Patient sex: F
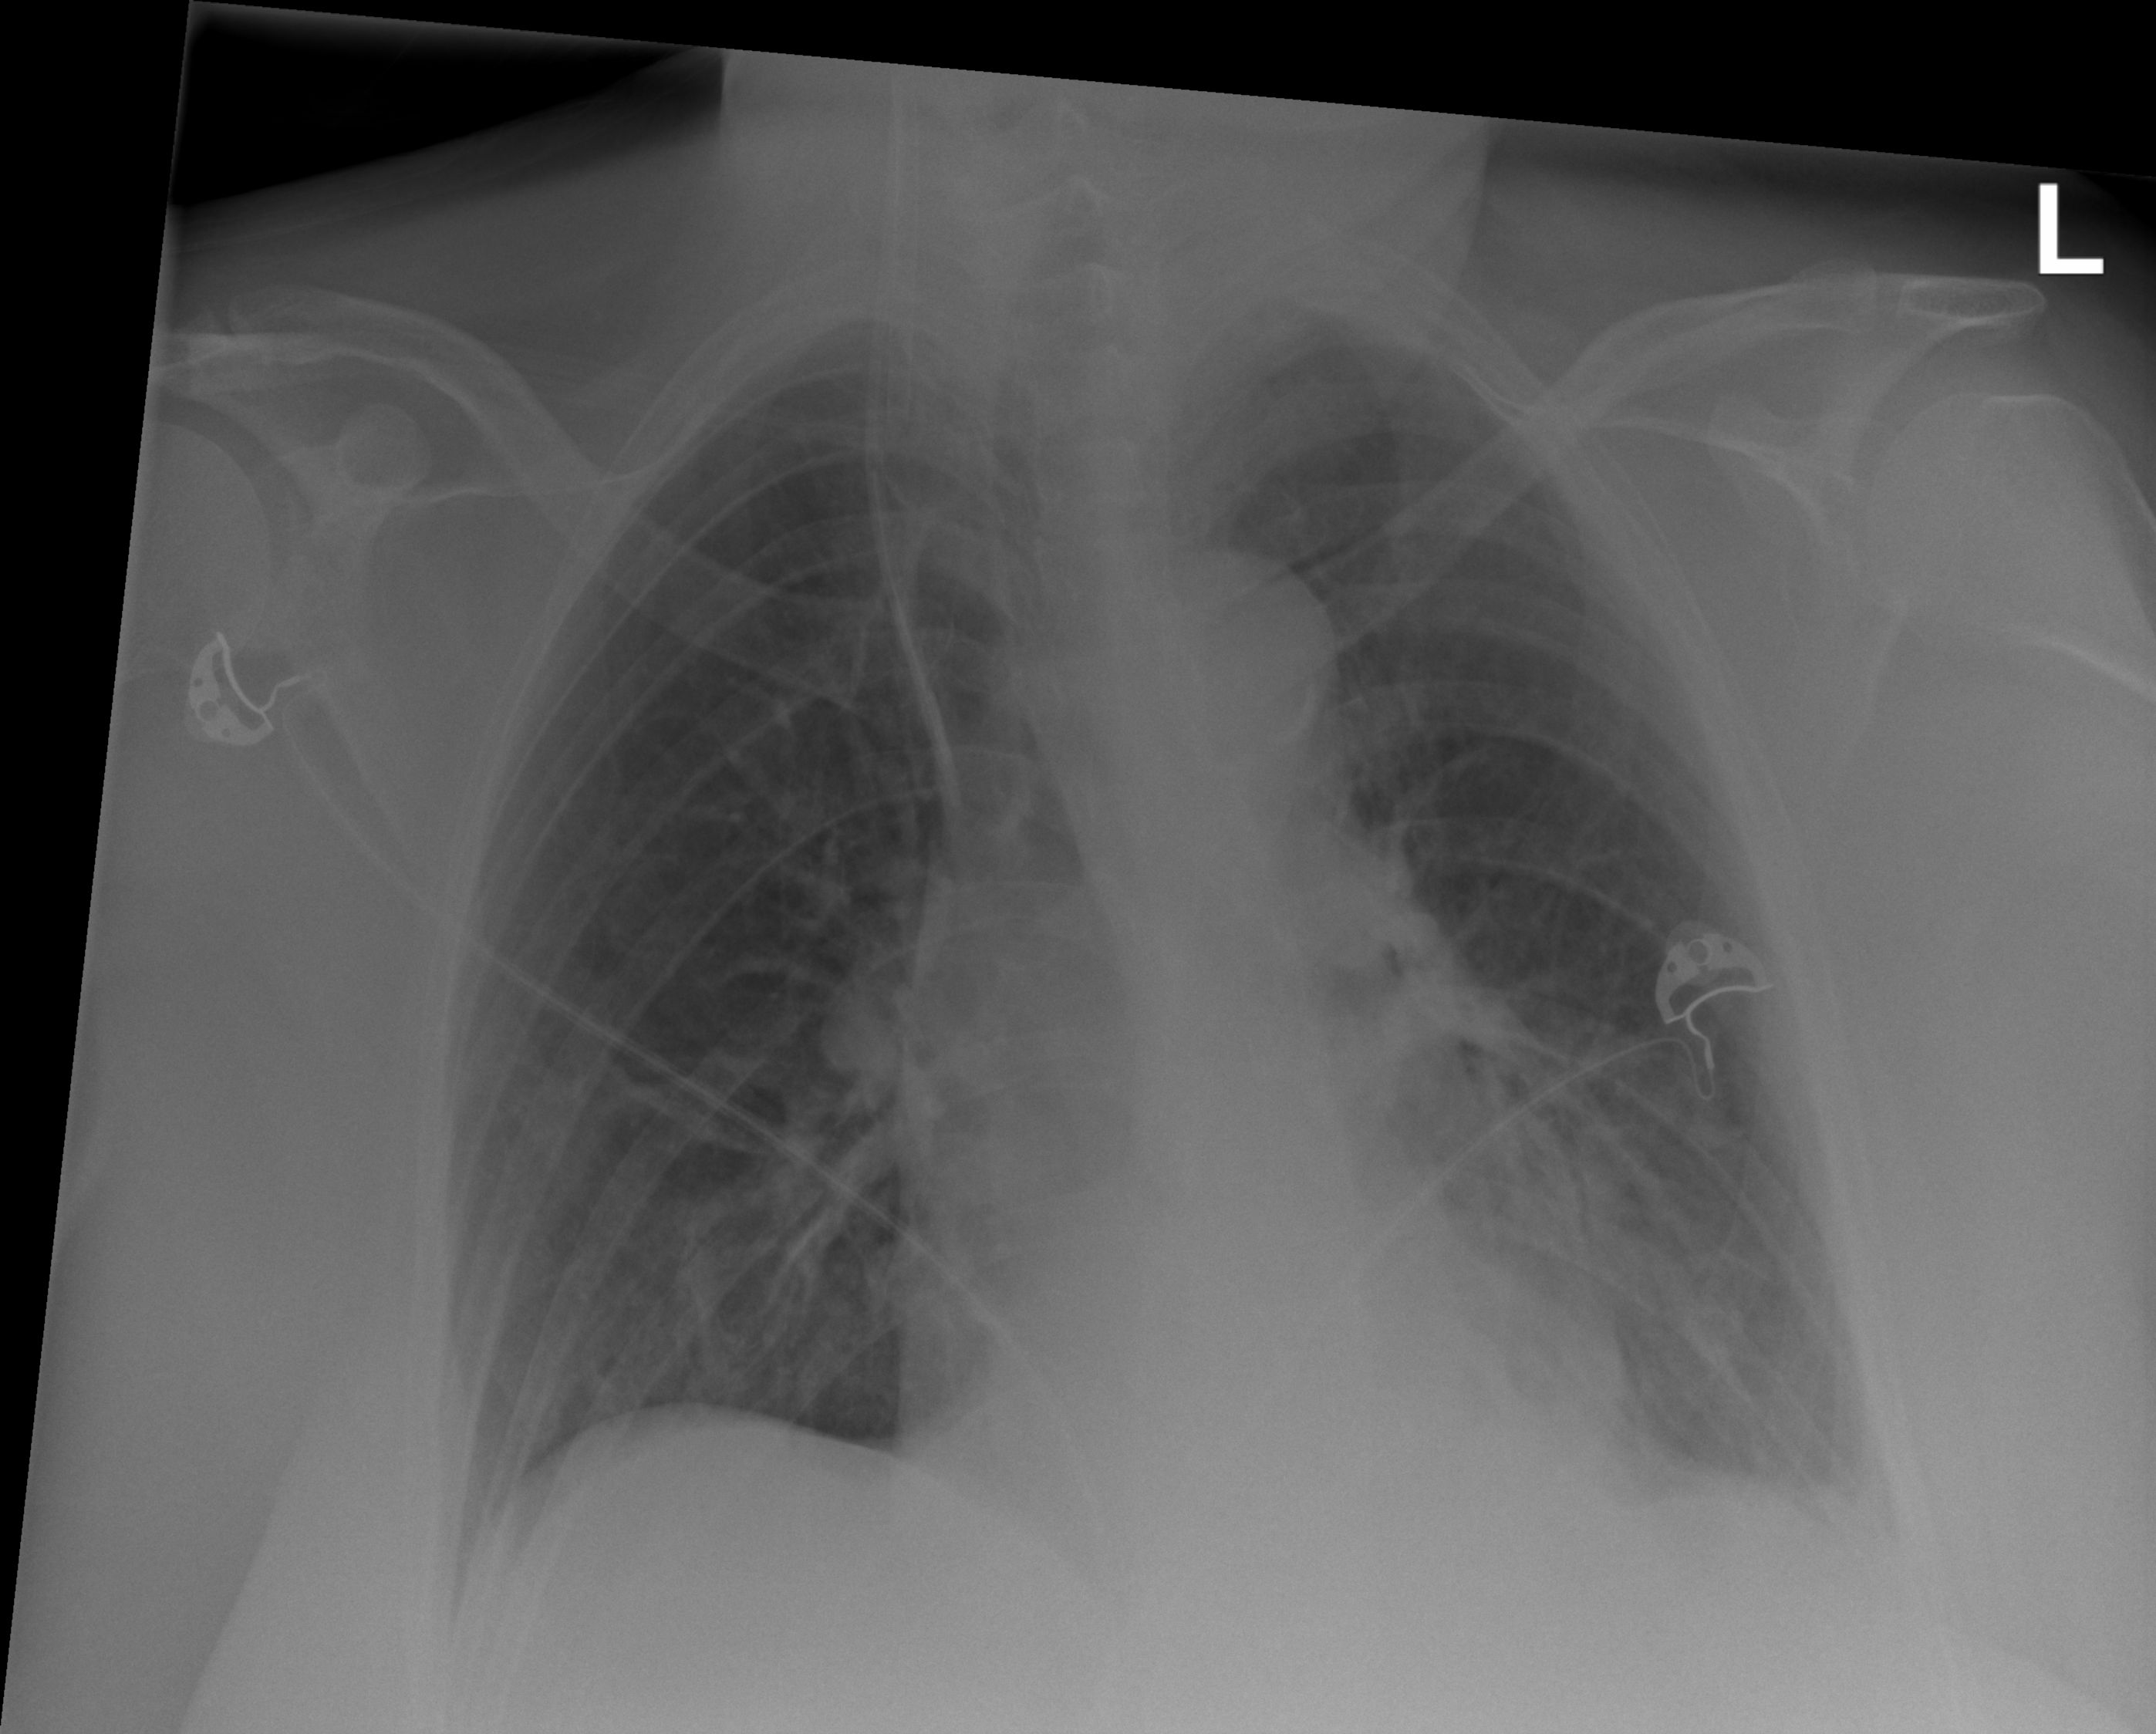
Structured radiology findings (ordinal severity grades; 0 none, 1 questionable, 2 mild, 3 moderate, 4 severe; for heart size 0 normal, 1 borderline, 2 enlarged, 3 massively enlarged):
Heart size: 0
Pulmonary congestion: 0
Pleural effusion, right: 0
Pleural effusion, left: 1
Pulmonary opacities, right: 0
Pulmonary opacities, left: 0
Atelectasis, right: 0
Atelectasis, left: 0